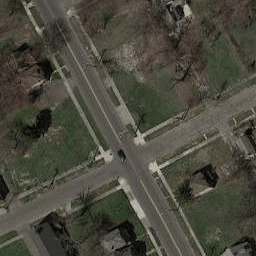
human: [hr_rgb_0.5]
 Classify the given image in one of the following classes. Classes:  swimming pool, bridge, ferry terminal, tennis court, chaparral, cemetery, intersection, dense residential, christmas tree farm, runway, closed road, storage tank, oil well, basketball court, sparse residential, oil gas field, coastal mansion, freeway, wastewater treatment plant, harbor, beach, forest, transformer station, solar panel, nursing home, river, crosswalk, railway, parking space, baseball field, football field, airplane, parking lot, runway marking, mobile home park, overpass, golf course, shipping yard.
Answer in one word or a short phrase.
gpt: intersection